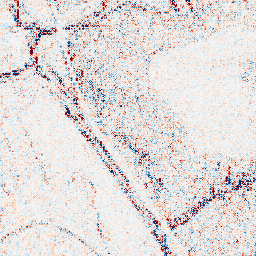
Category: wavelet
Decomposition family: wavelet_reverse_biorthogonal
Decomposition parameters: wavelet: rbio2.4
level: 1
Upsampling method: fft_zeropad
Upsampling parameters: scale: 2
Upsampling scale: 2